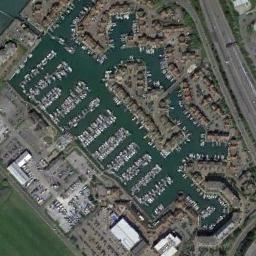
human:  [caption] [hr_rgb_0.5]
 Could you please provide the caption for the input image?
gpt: Many ships dock neatly on the sea side of the harbor surrounded by buildings and roads .

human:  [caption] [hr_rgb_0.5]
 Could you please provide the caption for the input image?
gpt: There are many ships in the harbor .

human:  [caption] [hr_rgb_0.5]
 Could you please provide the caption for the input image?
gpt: There are many buildings around the harbor with many ships .

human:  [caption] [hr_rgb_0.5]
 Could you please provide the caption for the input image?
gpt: There aren't many boats in the upper left corner of the harbor .

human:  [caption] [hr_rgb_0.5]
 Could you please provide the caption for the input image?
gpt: The harbor with lots of neatly docked boats is surrounded by a dense residential area and the color of the waters is blue .